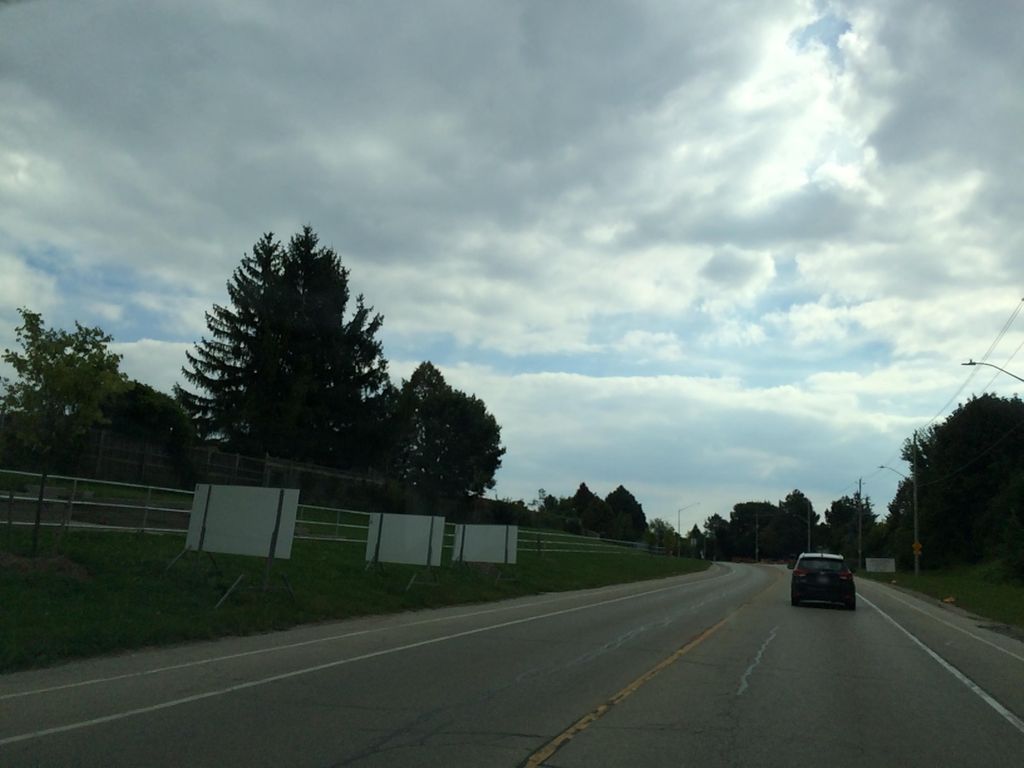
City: kitchener-waterloo